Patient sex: M
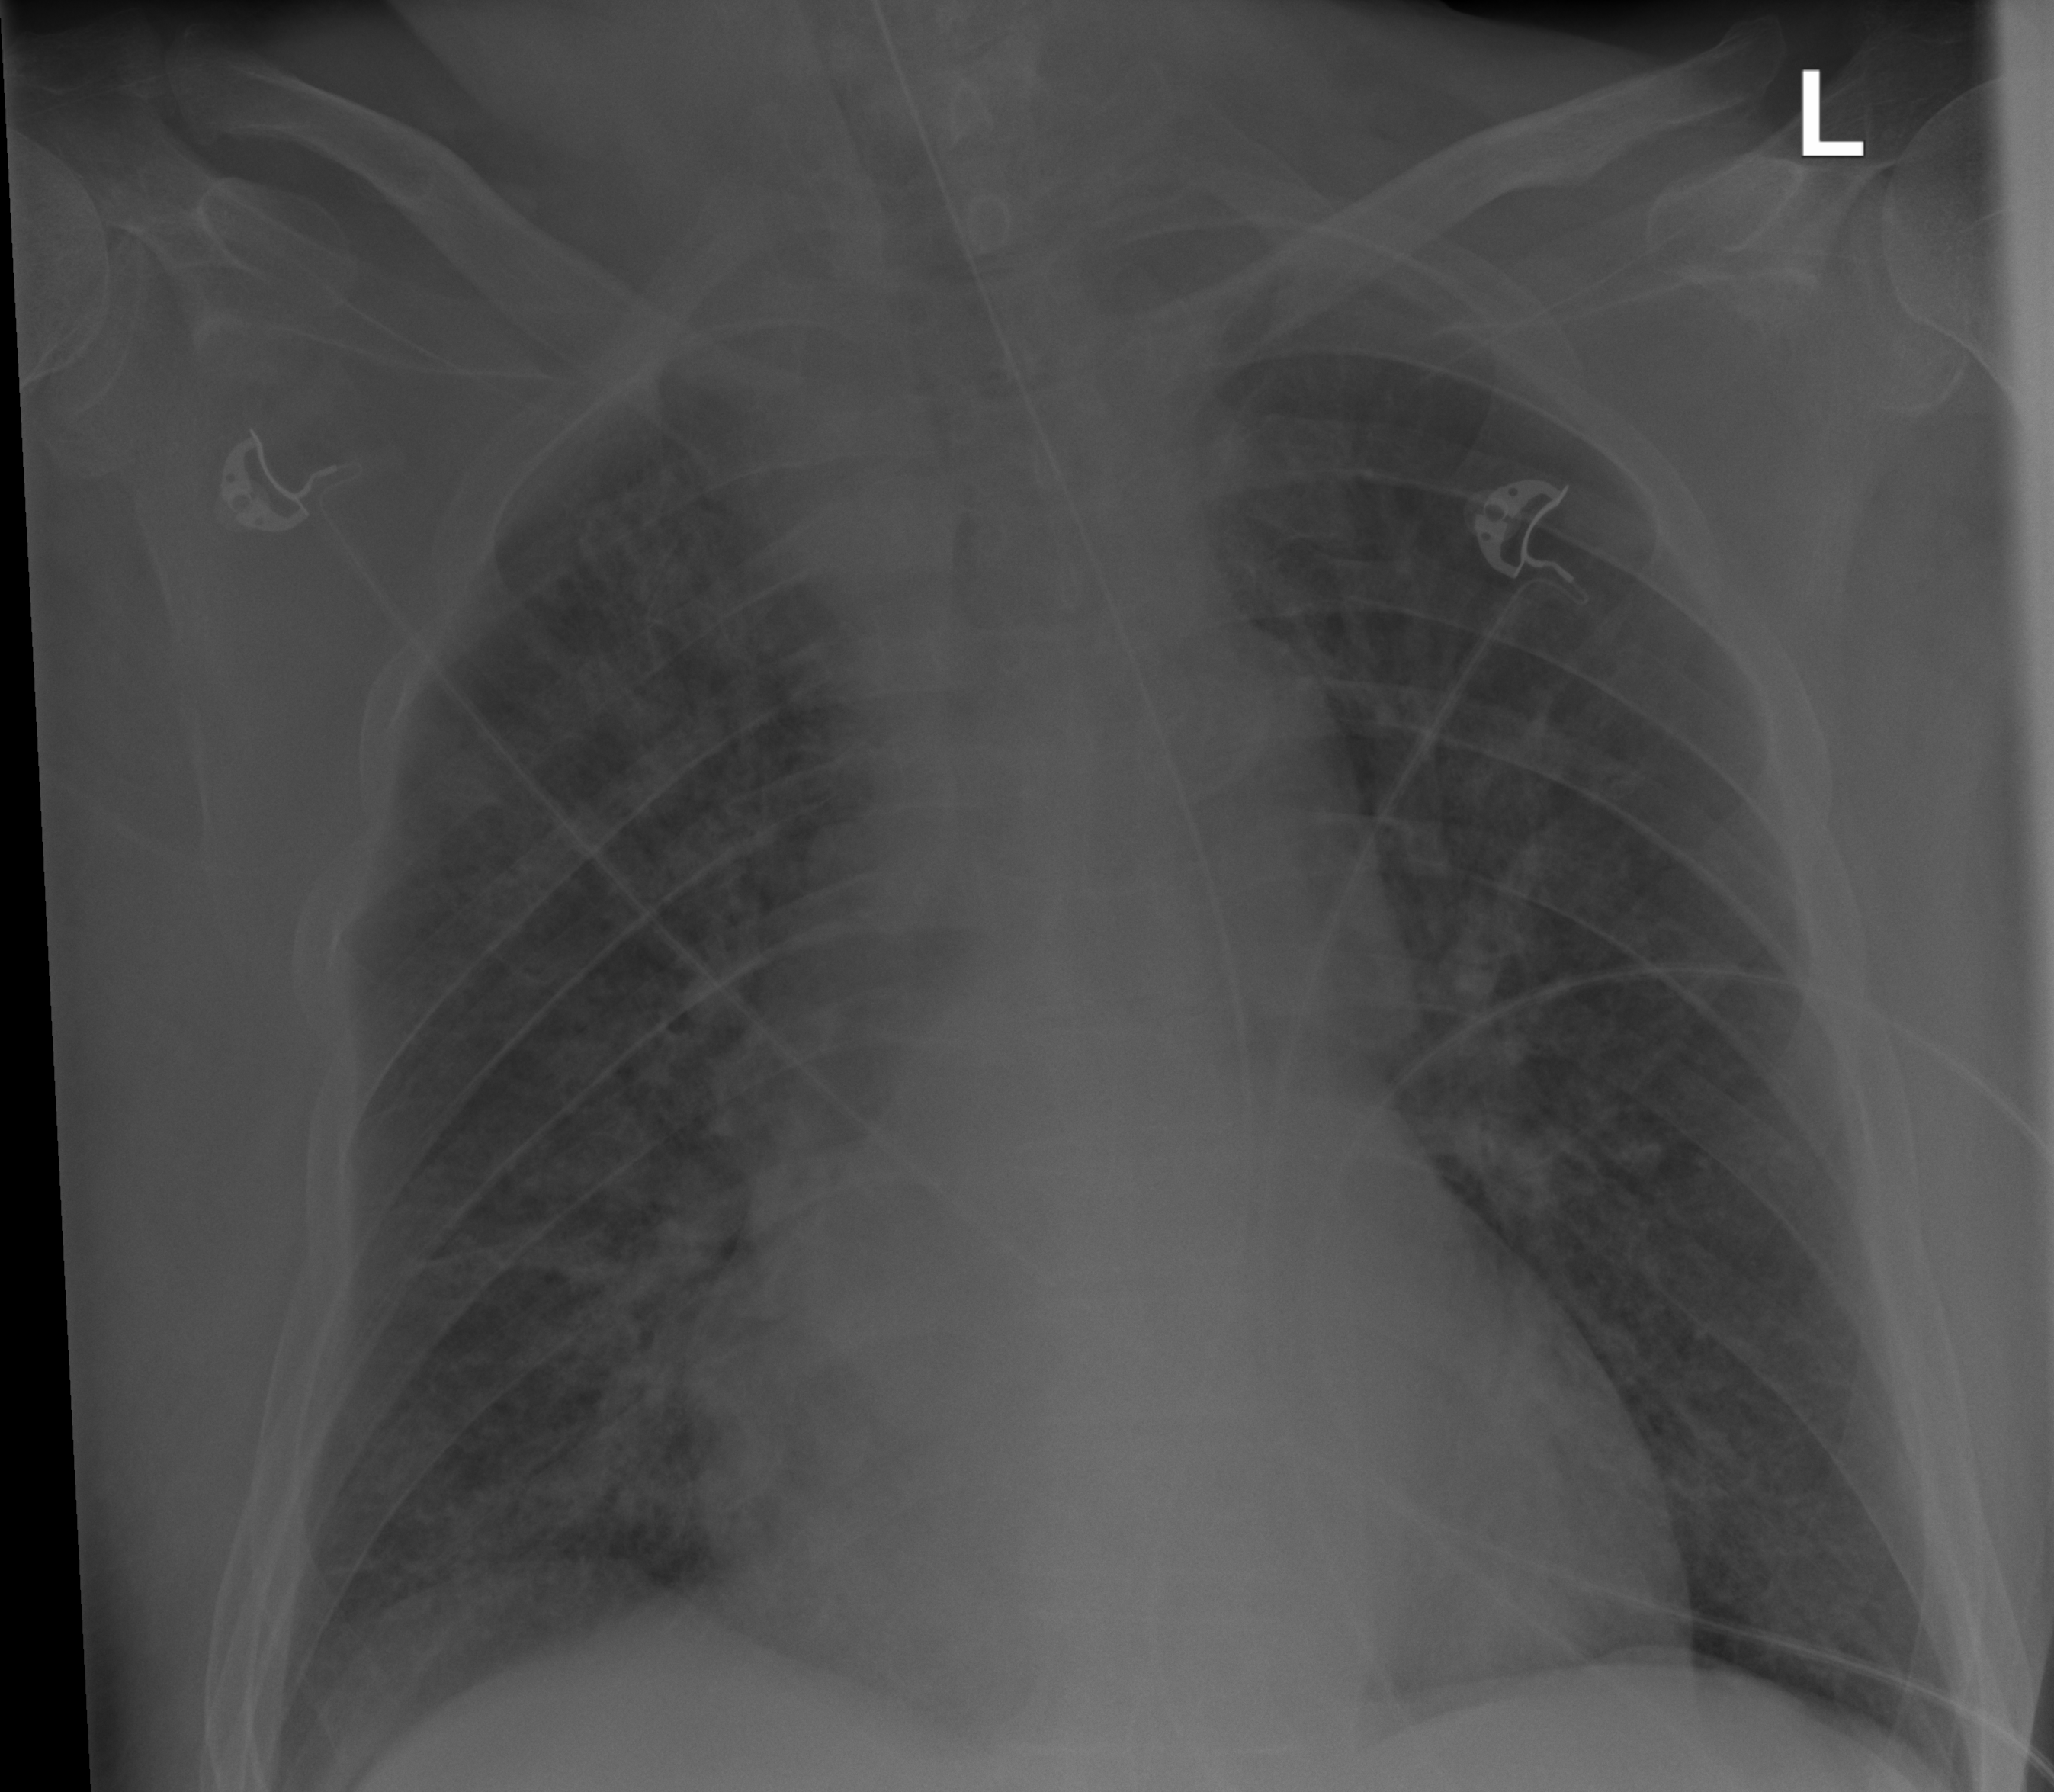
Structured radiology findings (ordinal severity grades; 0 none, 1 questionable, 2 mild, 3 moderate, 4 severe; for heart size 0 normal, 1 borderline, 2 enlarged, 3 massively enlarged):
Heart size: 2
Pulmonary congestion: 3
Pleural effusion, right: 0
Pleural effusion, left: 0
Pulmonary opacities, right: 2
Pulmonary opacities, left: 2
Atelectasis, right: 2
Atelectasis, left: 2